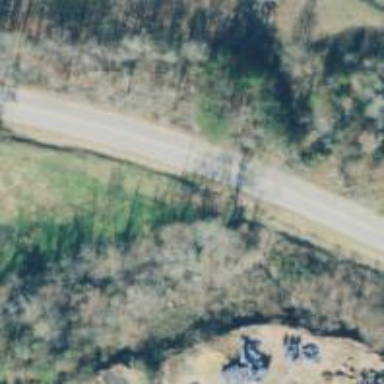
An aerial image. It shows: Culvert tunnel.